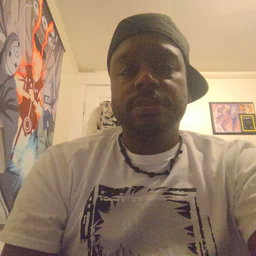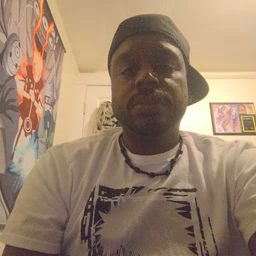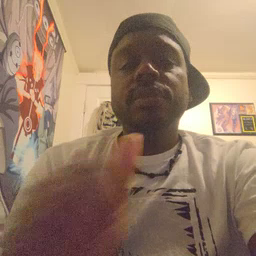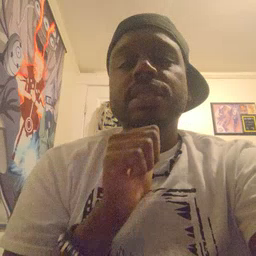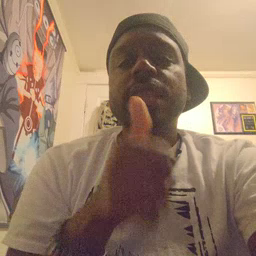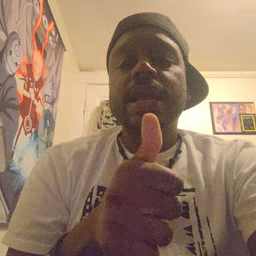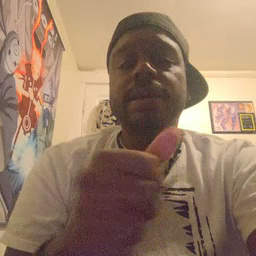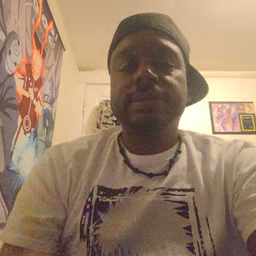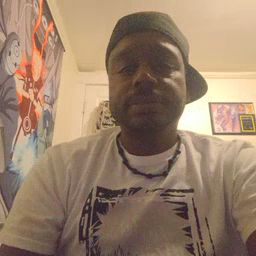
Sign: not